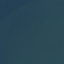
Land use / land cover: SeaLake